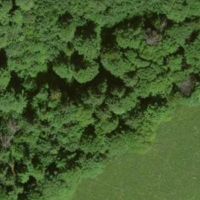
EUNIS habitat code: 44
Species observed at this site:
Oxalis acetosella